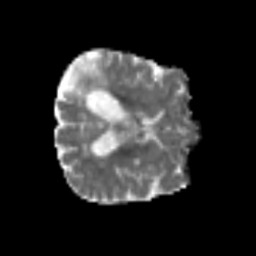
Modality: MD
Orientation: axial
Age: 66
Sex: female
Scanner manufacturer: siemens
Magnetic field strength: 3 T
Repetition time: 6.1 s
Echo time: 0.101 s